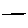
Label: line